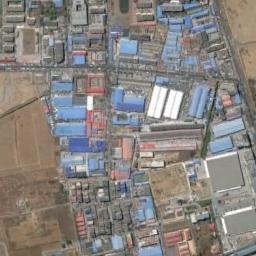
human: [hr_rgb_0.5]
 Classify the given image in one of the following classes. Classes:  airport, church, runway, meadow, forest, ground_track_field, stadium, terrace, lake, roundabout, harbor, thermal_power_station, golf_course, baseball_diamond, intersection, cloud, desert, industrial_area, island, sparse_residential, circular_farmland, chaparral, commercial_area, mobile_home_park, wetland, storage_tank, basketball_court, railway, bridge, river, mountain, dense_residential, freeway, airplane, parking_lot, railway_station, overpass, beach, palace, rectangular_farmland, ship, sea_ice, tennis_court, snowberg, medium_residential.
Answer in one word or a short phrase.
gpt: industrial_area